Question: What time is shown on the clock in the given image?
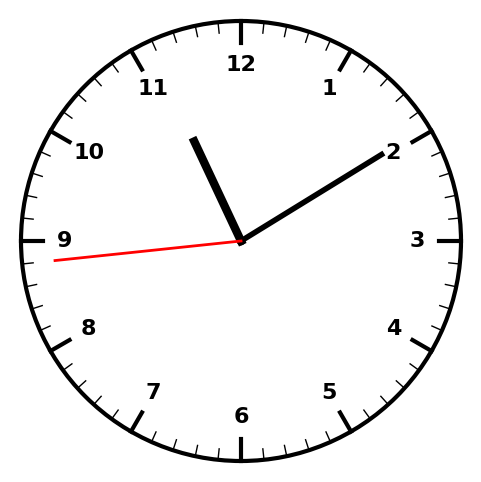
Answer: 11:09:44